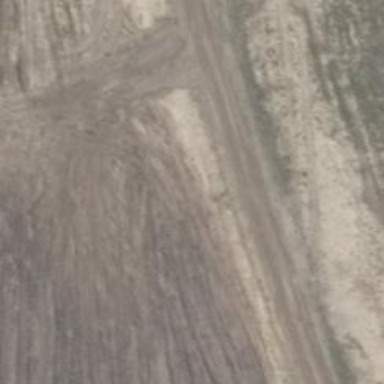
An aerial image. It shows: Track with grade 2 gravel surface.